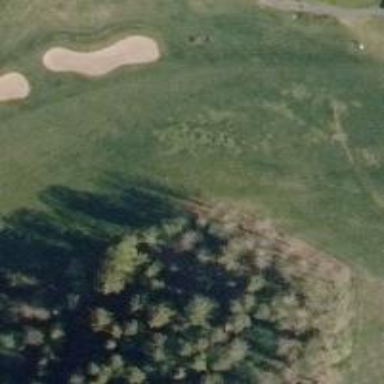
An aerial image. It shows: Grassy area designated as golf fairway.